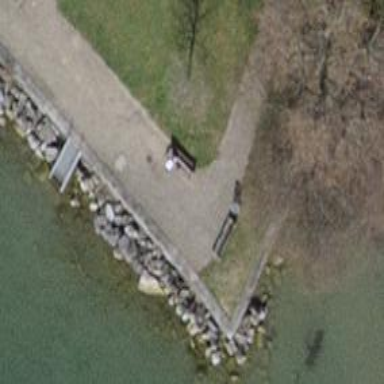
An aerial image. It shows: Bench.